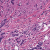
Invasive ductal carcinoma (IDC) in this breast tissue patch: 1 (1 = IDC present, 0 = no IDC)